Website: crate-barrel
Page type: newsletter-management
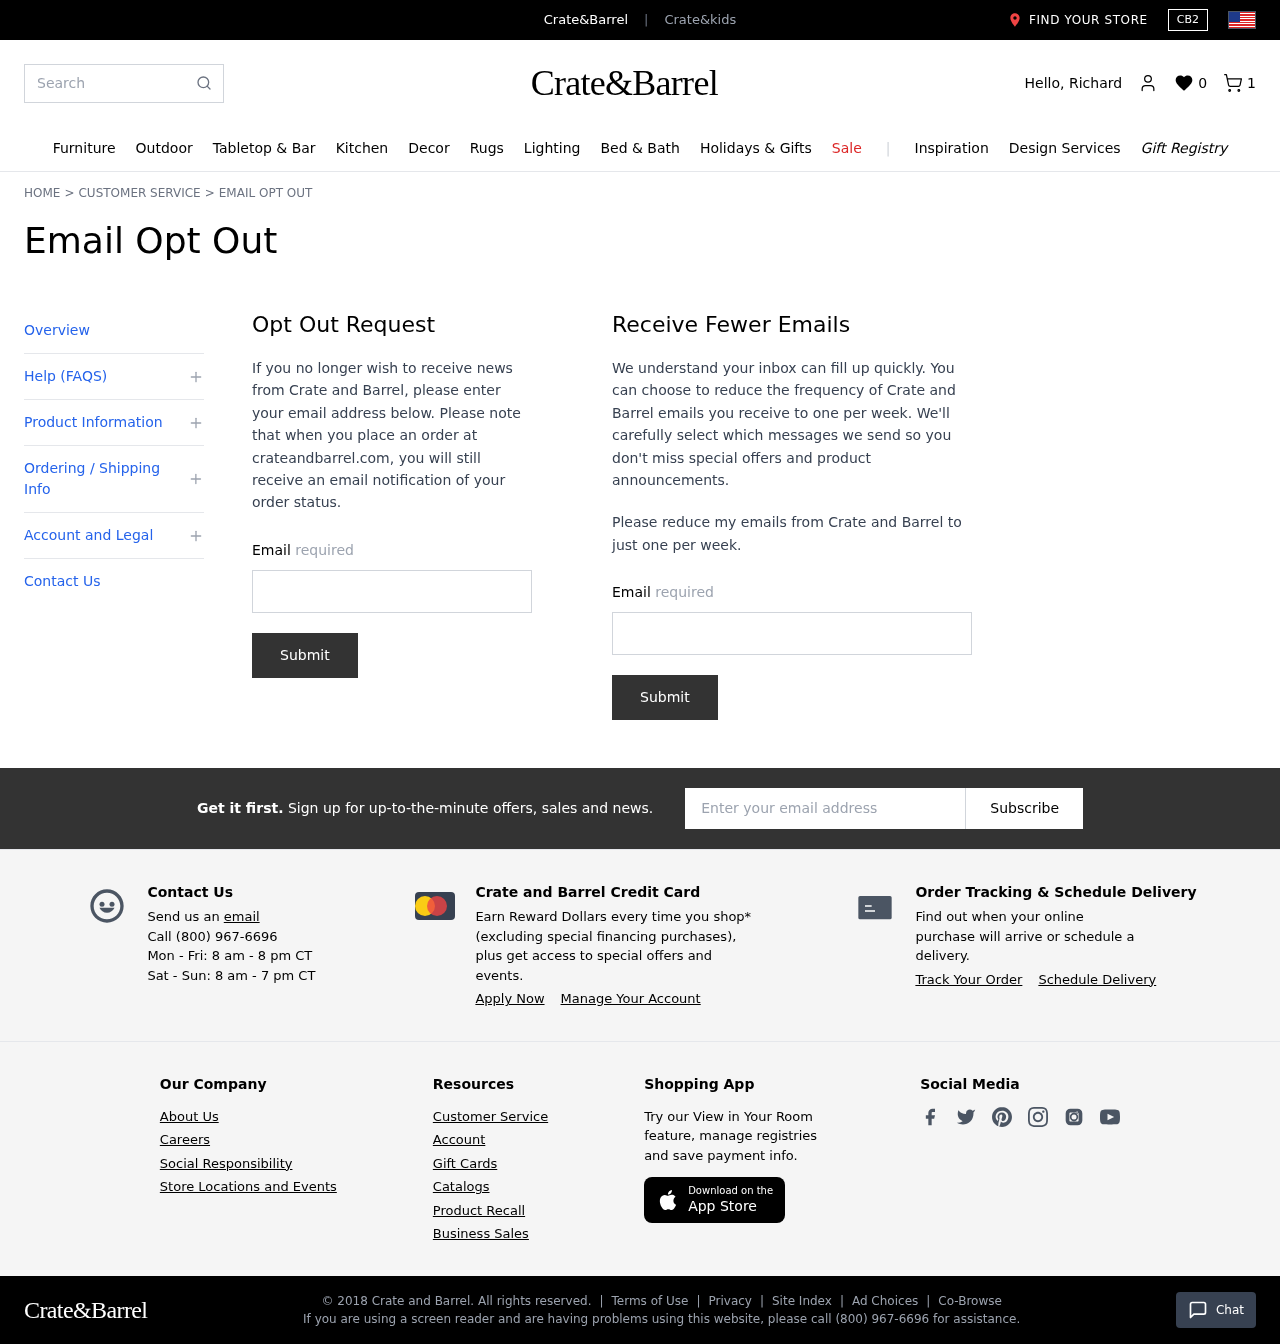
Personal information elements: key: PII_EMAIL
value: rhenderson@hotmail.com
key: PII_EMAIL2
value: rhenderson@hotmail.com
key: PII_EMAIL3
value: rhenderson@hotmail.com
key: PII_FIRSTNAME
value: Richard
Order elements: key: ORDER_NUM_ITEMS
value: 1
Search elements: key: HEADER_SEARCH
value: Search
Other elements: key: WISHLIST_COUNT
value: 0